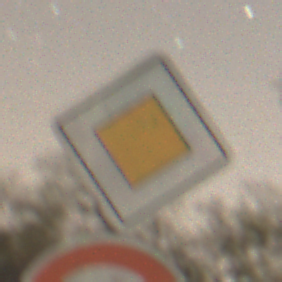
Verkehrszeichen: Vorfahrtsstrasse
Zusatzzeichen unten: Geschwindigkeit60
Umgebung: Outdoor, Nature
Tageszeit: Night
Wetter: Clear
Licht: Natural
Jahreszeit: NotSpecified
Kontrast: LowContrast